Interaction volume radius: 5 \u00c5
Interaction volume height: 20 \u00c5
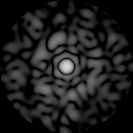
Disorder parameter: 0.8247